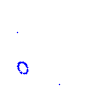
Particle: proton